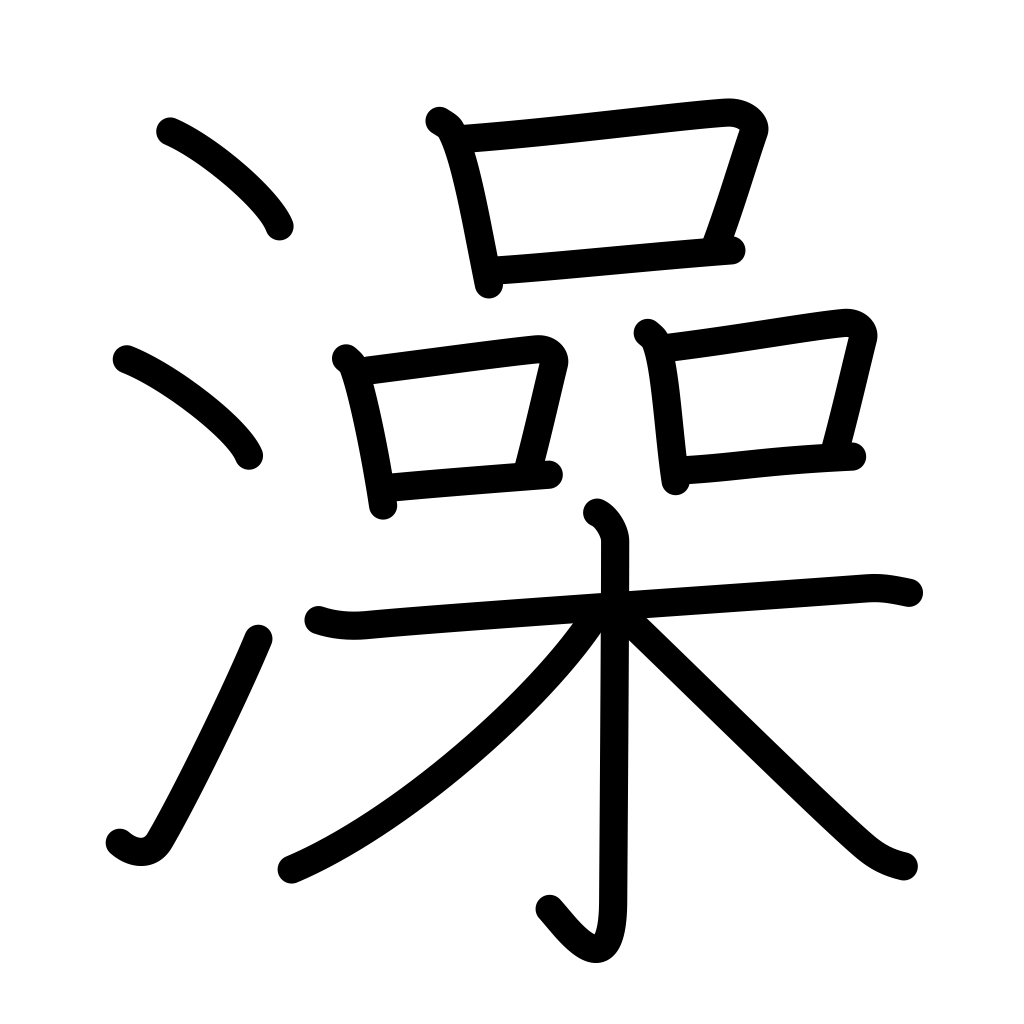
Meaning: wash